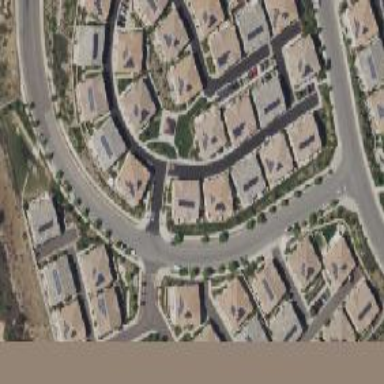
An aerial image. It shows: Neighborhood.